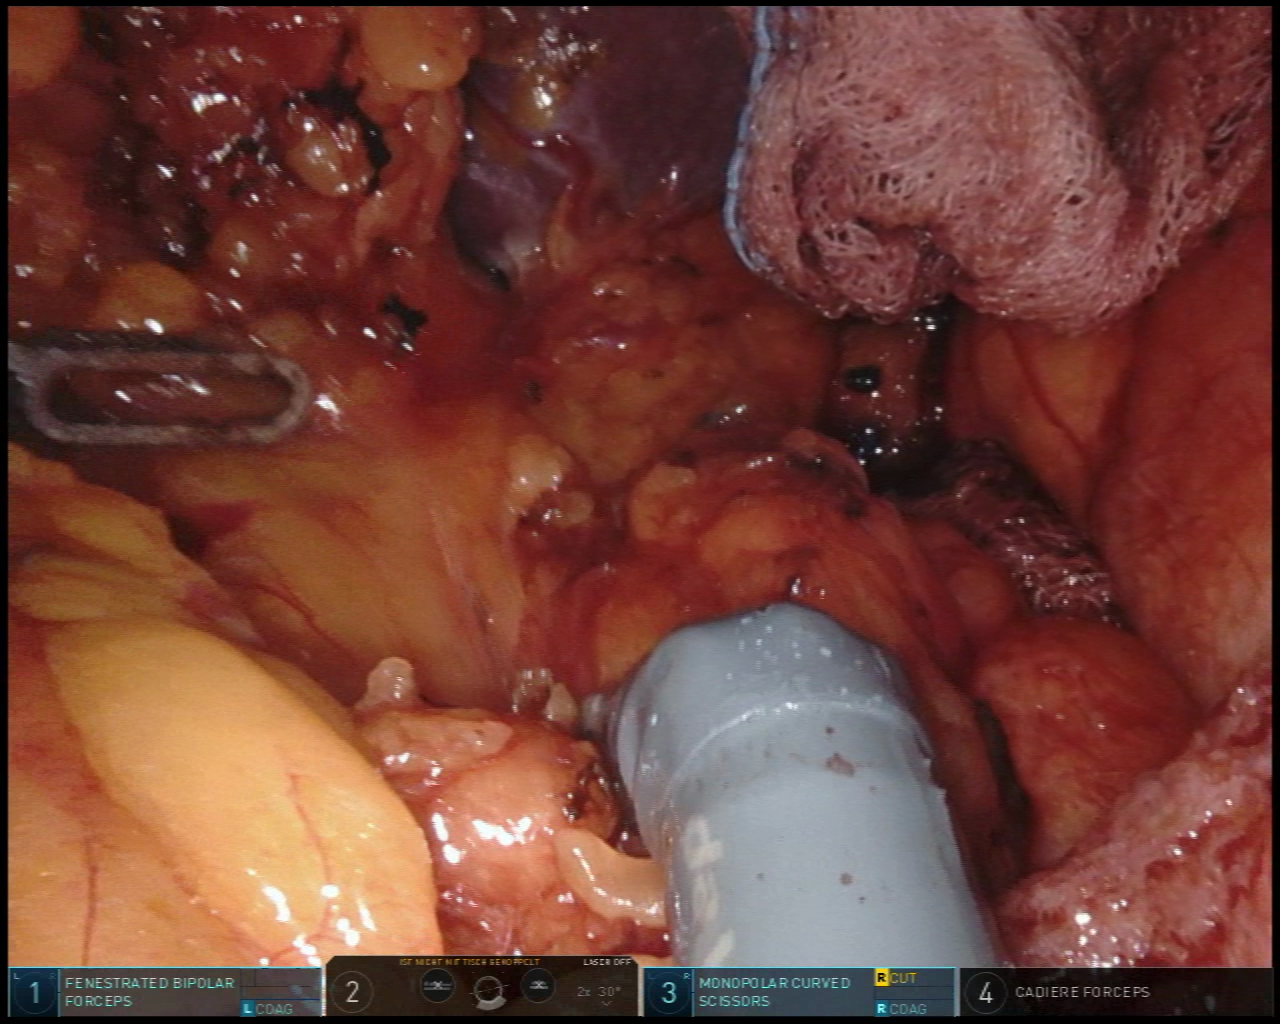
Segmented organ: spleen
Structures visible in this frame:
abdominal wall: no
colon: no
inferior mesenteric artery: no
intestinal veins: no
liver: no
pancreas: no
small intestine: no
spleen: yes
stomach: no
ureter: no
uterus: no
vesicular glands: no